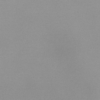
Label: dusty